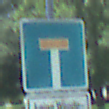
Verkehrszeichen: Sackgasse
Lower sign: HinweisGeaenderteVorfahrtVerkehrsfuehrungVerkehrsregelung3
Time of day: Midday
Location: Outdoor (Nature)
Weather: Clear
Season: Summer
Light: Natural